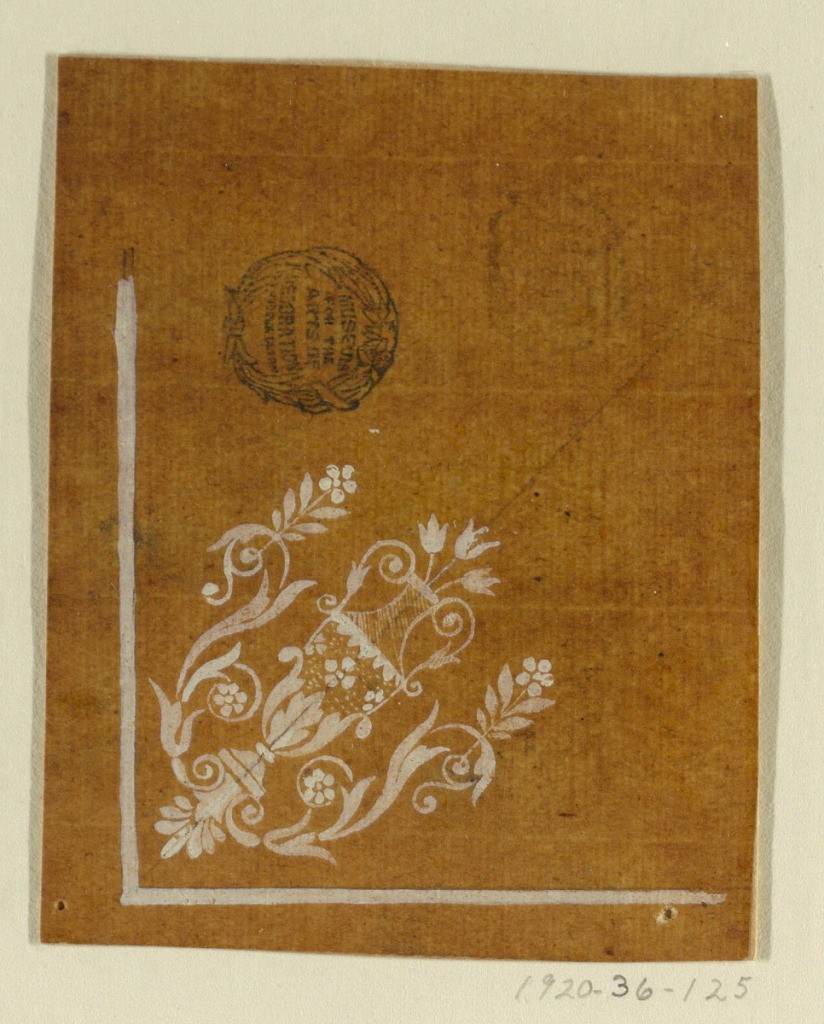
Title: Design for a Woven or Embroidered Corner Motif of the "Fabrique de St. Ruf"
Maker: Fabrique de Saint Ruf, Lyon, France
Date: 1800-1825
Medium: Graphite, white gouache on glazed tracing paper
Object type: Drawing
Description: A flower vase is obliquely shown standing upon and flanked by flower rinceaux in an angle of strips.